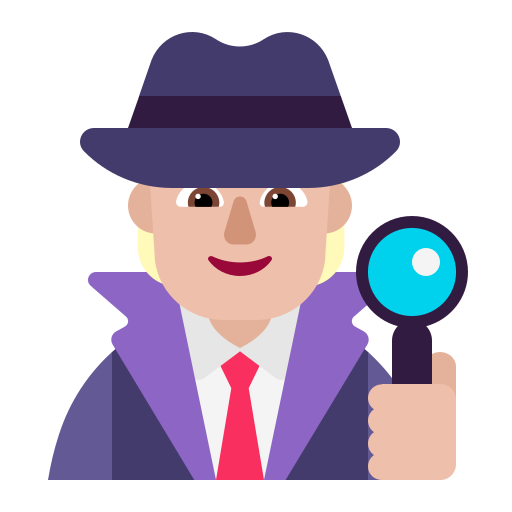
detective flat  light